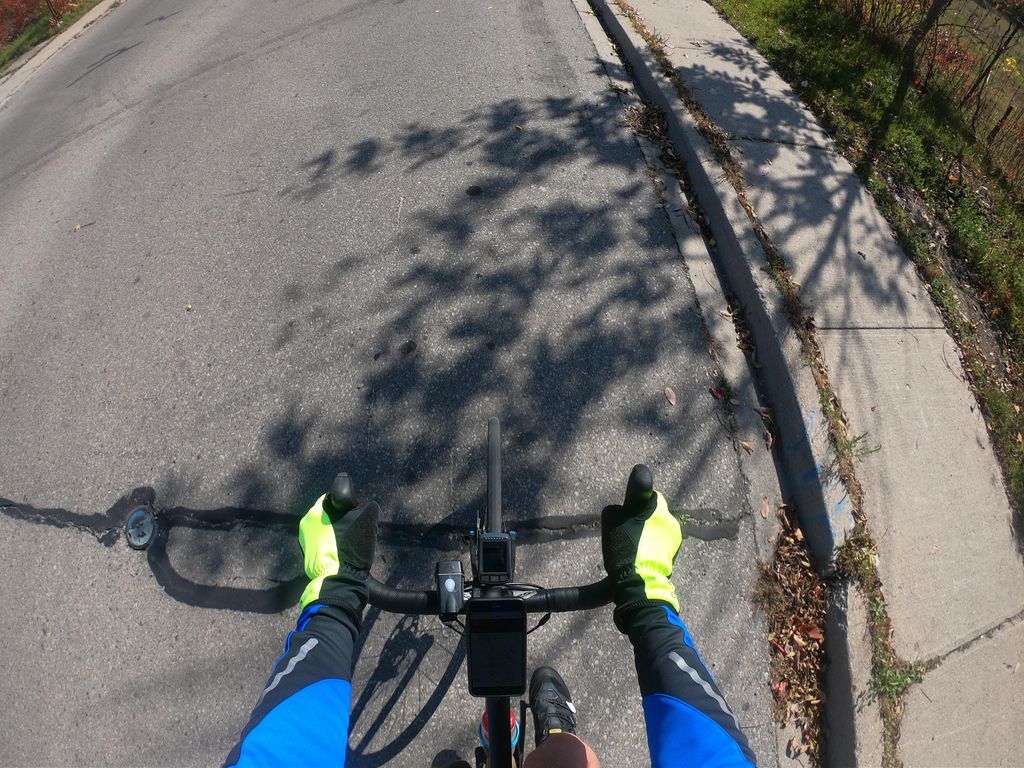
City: kitchener-waterloo